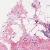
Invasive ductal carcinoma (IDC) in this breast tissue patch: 1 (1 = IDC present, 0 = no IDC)